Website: walmart
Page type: payment
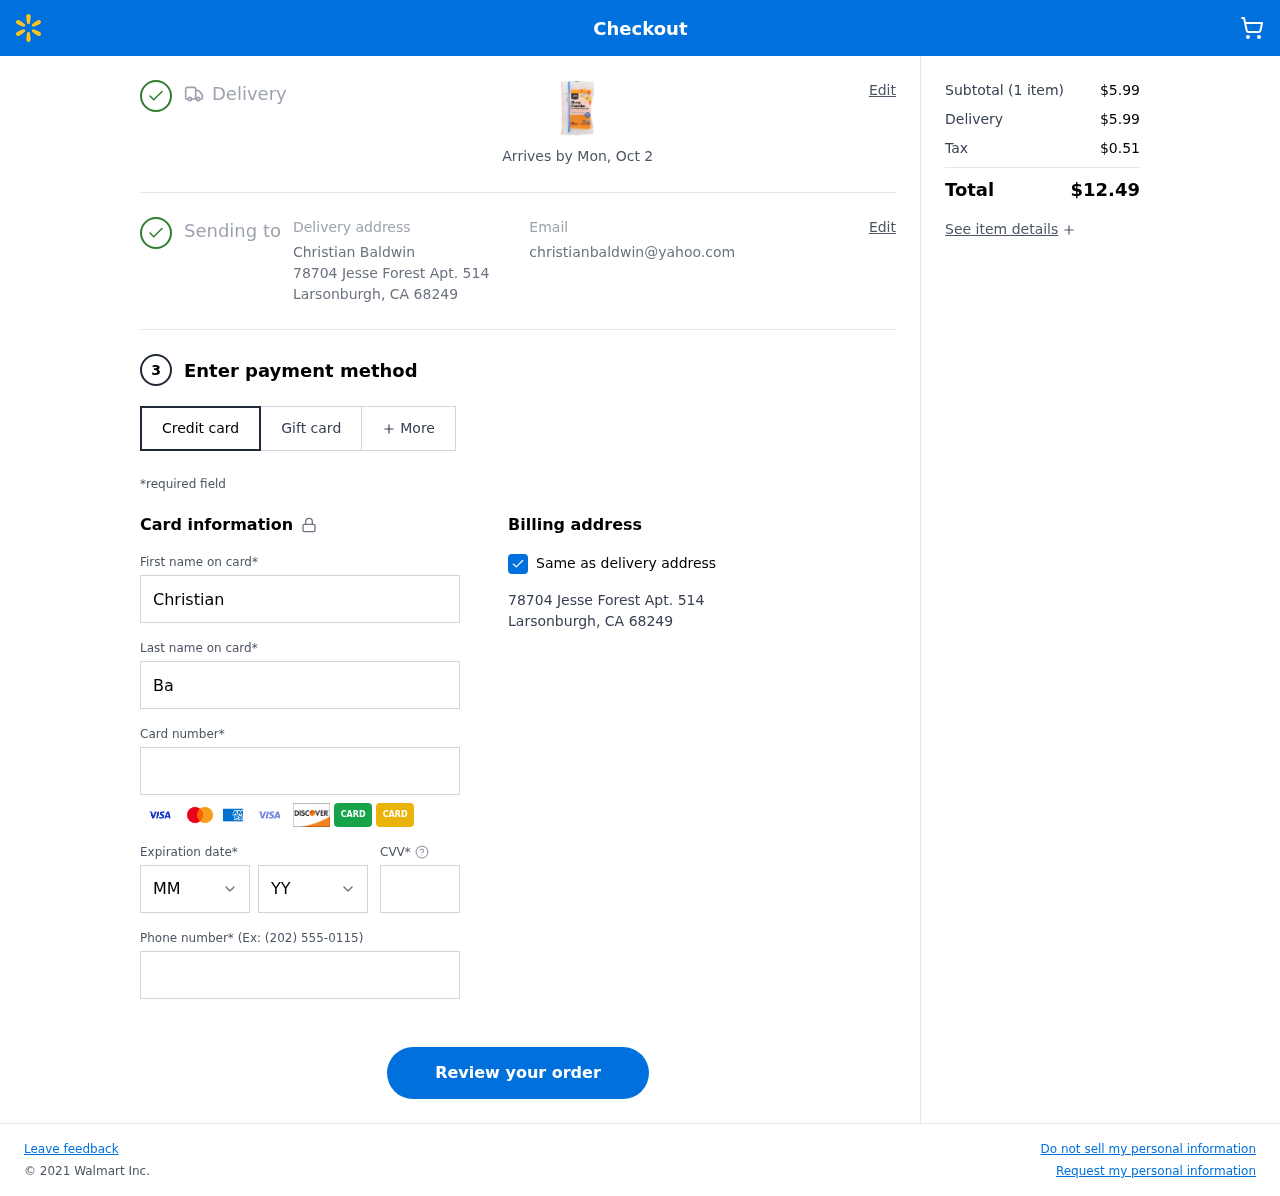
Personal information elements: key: PII_CARD_CVV
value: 017
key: PII_CARD_EXPIRY_MONTH
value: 10
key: PII_CARD_EXPIRY_YEAR
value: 30
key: PII_CARD_NUMBER
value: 2275 2143 8581 6526
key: PII_CITY
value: Larsonburgh
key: PII_EMAIL
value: christianbaldwin@yahoo.com
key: PII_FIRSTNAME
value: Christian
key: PII_FULLNAME
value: Christian Baldwin
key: PII_LASTNAME
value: Baldwin
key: PII_PHONE
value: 7453727499
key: PII_POSTCODE
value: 68249
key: PII_STATE_ABBR
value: CA
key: PII_STREET
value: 78704 Jesse Forest Apt. 514
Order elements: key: ORDER_DELIVERY_DATE
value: Arrives by Mon, Oct 2
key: ORDER_NUM_ITEMS
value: (1 item)
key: ORDER_SUBTOTAL
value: $5.99
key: ORDER_SHIPPING_COST
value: $5.99
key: ORDER_TAX
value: $0.51
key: ORDER_TOTAL
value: $12.49